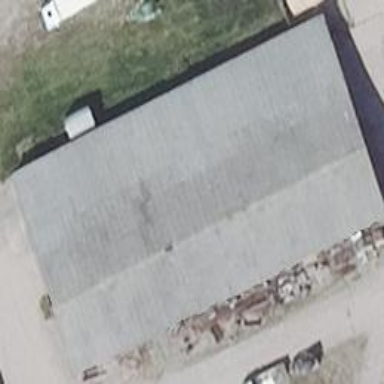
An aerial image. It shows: Gabled roof of grey-colored farm auxiliary building with its roof oriented along the structure.